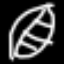
Label: leaf